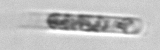
Label: Rhizosolenia